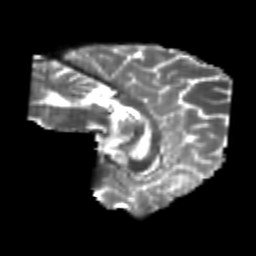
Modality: T2w
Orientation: sagittal
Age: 25
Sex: male
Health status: healthy
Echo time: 0.074 s